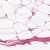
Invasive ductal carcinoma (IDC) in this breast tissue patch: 0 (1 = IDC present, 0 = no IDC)